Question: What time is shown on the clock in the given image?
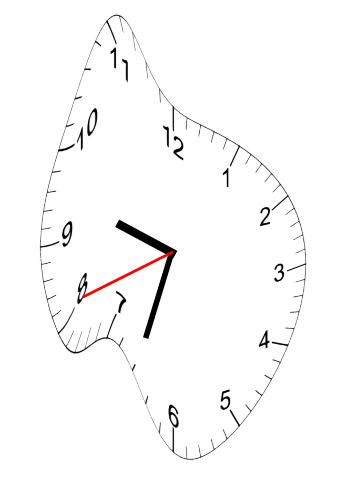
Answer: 09:32:41